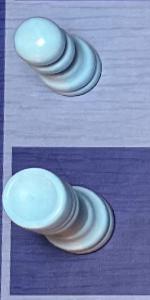
Label: Rook_White